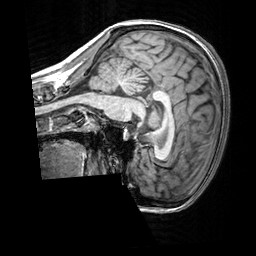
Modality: T1w
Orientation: sagittal
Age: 30
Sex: female
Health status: healthy
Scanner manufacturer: siemens
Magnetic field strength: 3 T
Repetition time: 2.3 s
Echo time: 0.00303 s